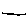
Label: line